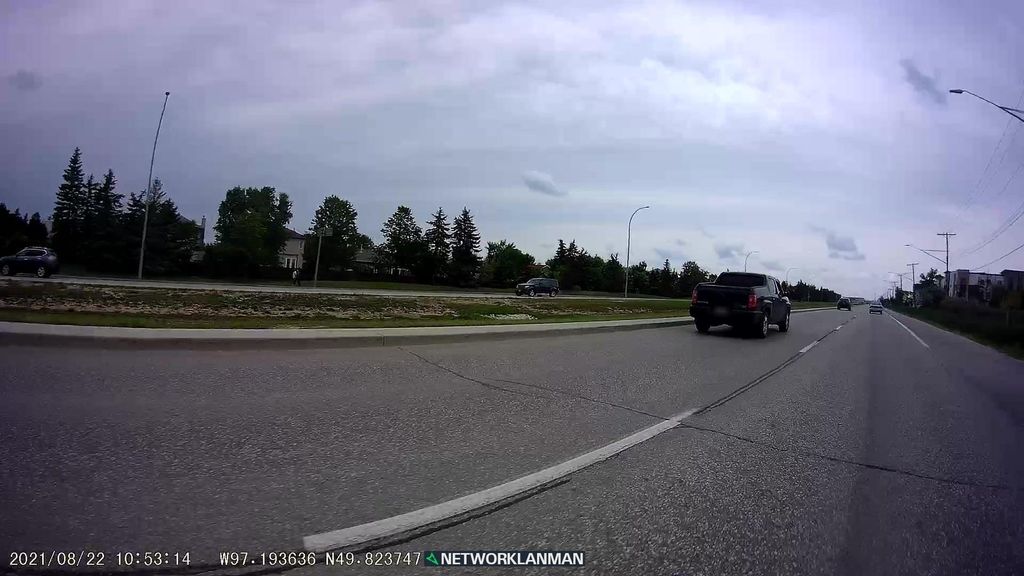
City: winnipeg